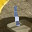
Label: 1